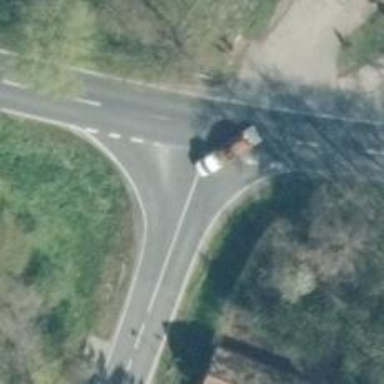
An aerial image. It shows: Road with "give way" sign.